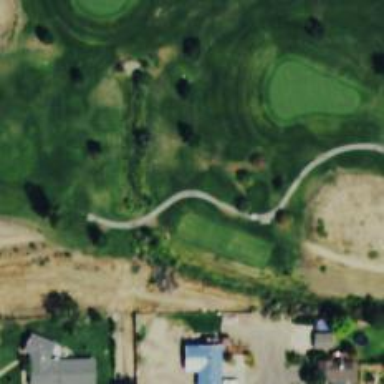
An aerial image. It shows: Path designed for golf carts.